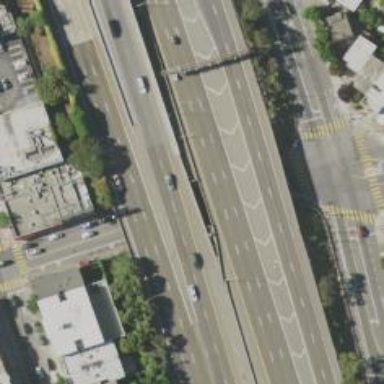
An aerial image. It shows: Motorway bridge with asphalt surface.